Question: I started an ASP.NET Web Application project in Visual Studio Community 2013 from the Empty template and ticked the Web API checkbox. I've installed SQL Server 2014 Express separately, and I've connected to my database under Server Explorer. Not sure if any of that's relevant.
I'm trying to open a connection to my database using a connection string in Web.config:
'''
<configuration>
<connectionStrings>
<clear />
<add name="DbConnection" connectionString="..."/>
</connectionStrings>
</configuration>
'''
I've attempted to access it a couple ways:
'''
var connStr = System.Configuration.ConfigurationManager.ConnectionStrings["DbConnection"].ToString();
var connStr = System.Web.Configuration.WebConfigurationManager.ConnectionStrings["DbConnection"].ConnectionString;
'''
When I run a UnitTest, Everything I try pukes out a NullReferenceException.
Taking a look at what's in ConfigurationManager.ConnectionStrings, all I find is machine.config's LocalSqlServer:

Why does it seem like Web.config isn't loading when I'm testing?
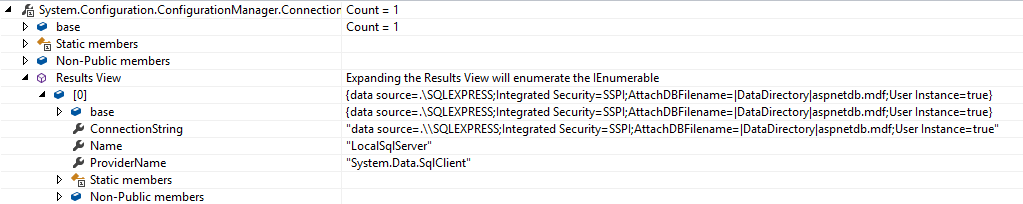
Answer: '''
var connStr = System.Configuration.ConfigurationManager.ConnectionStrings["DbConnection"].ConnectionString;
'''
Don't use '.ToString()'. Use the '.ConnectionString' property. In addition, your 'web.config' should be at the root of your site.
---
Unit Tests have their own separate configuration. You need an 'app.config' file, though the contents can be the same as you posted in your question.